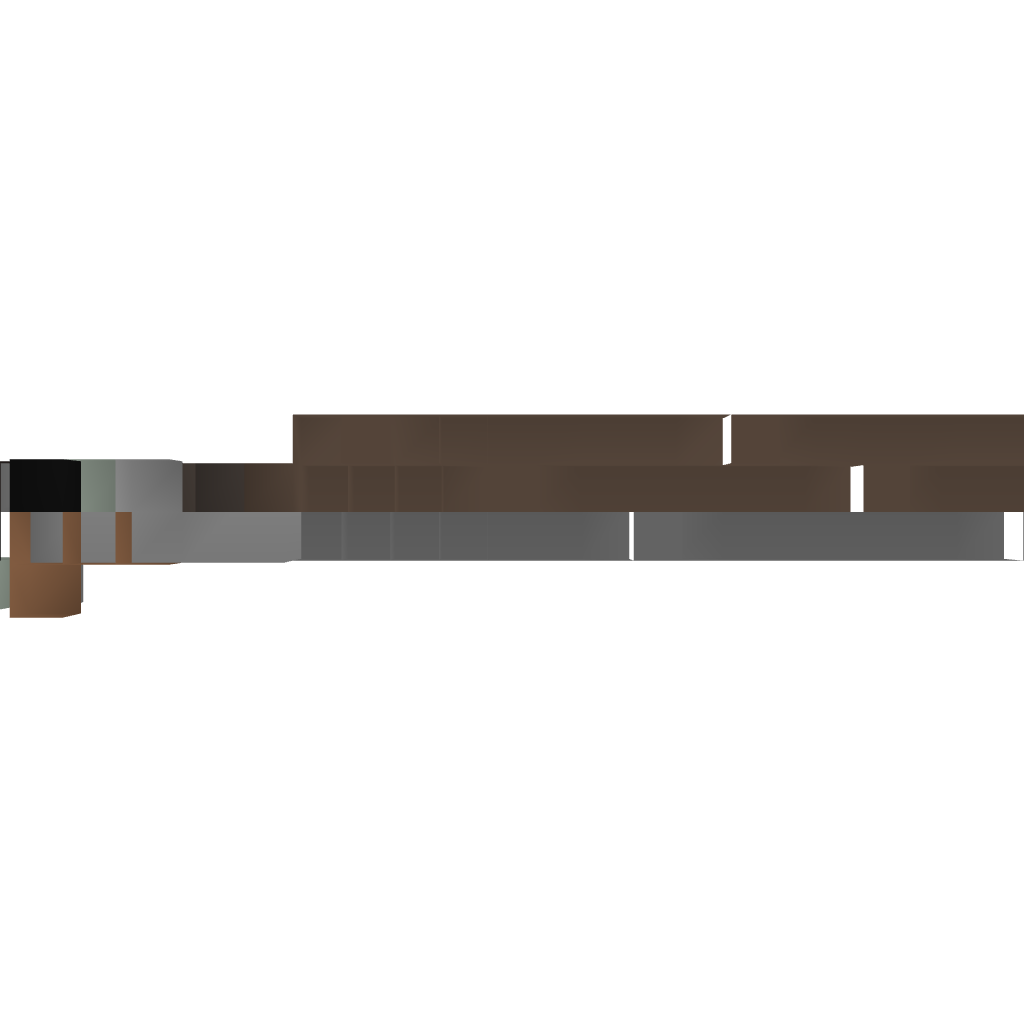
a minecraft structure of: simple row furnaces